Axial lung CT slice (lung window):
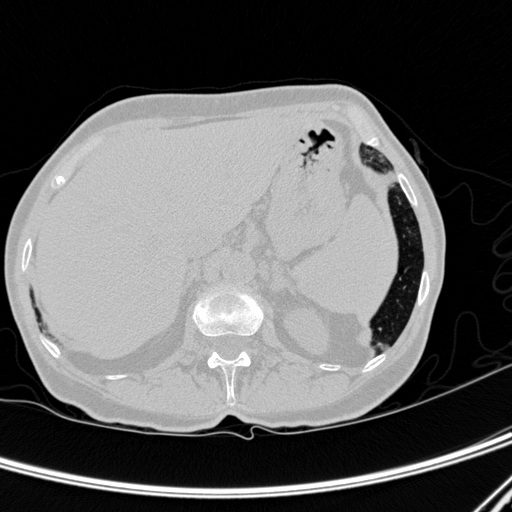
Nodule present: no